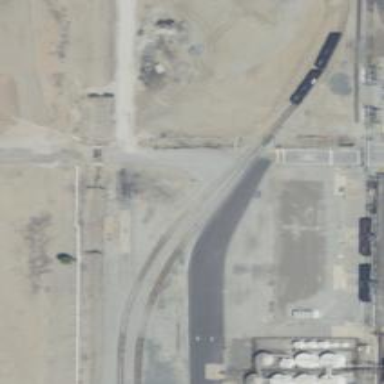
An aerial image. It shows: Level crossing along the railway.